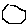
Label: hexagon